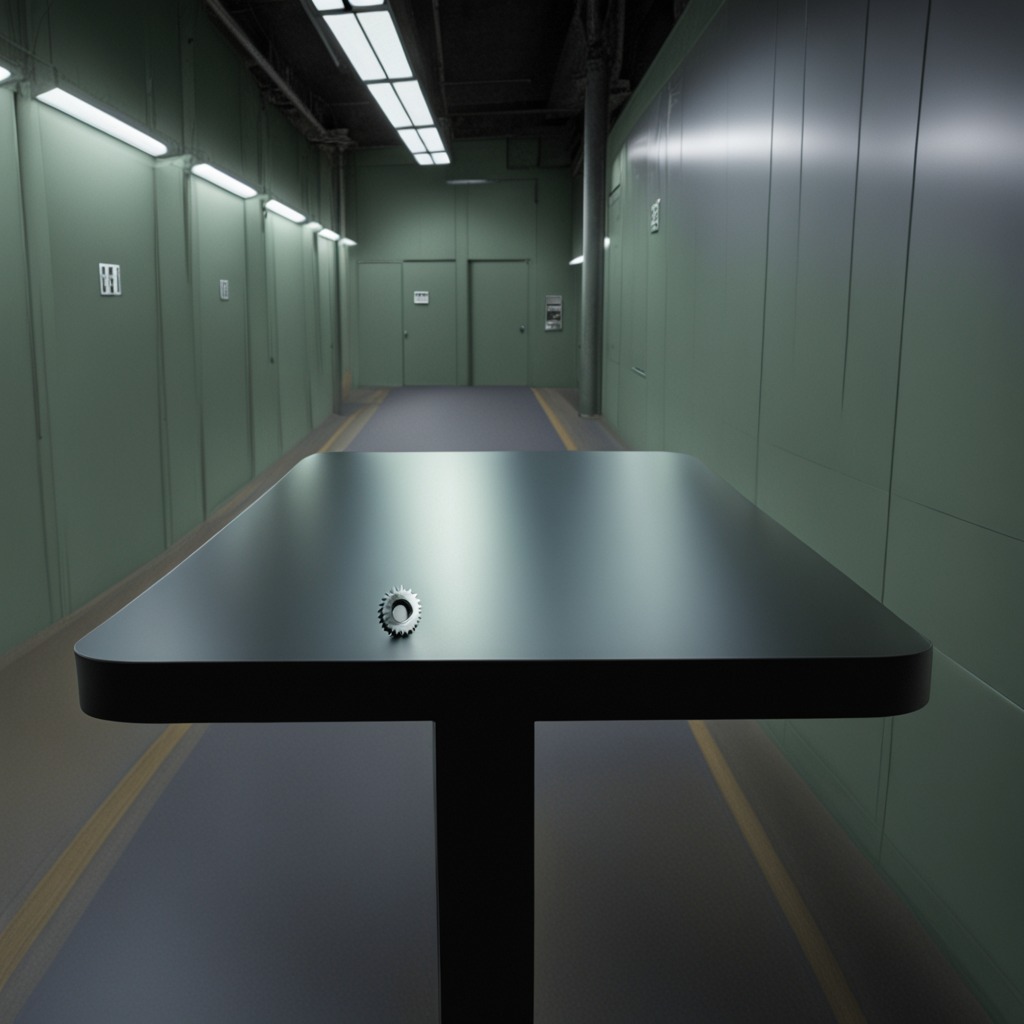
A steel gear with teeth lies on the table in a railway signal maintenance room.